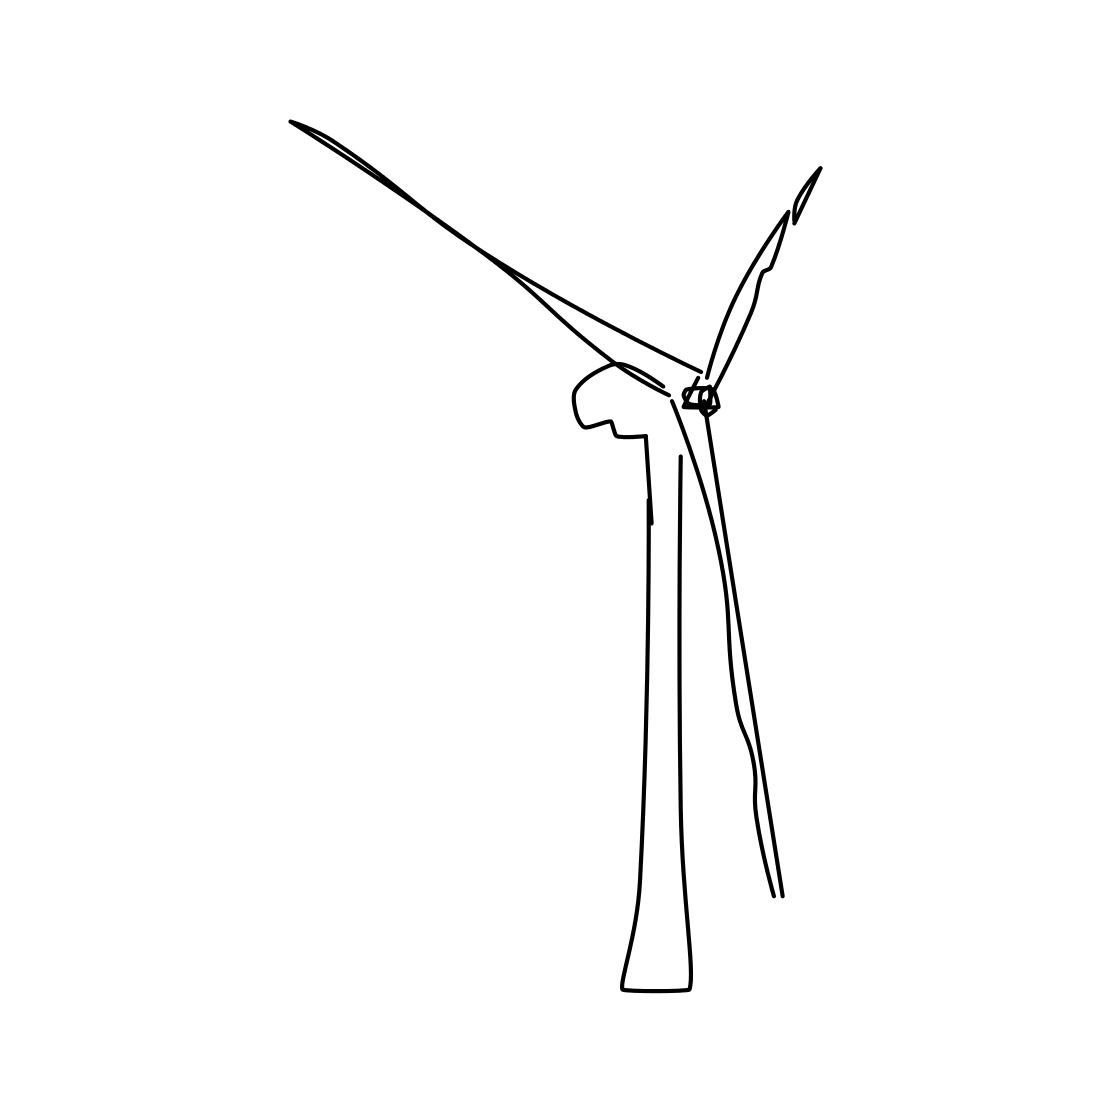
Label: windmill